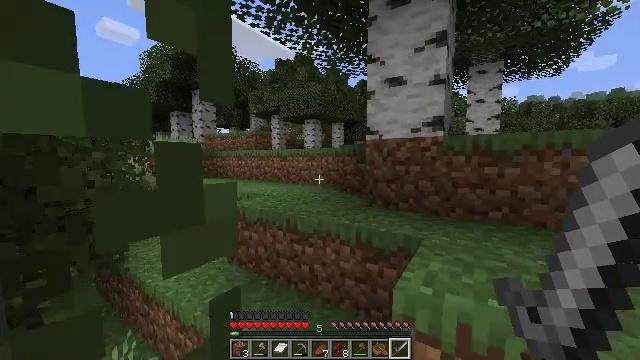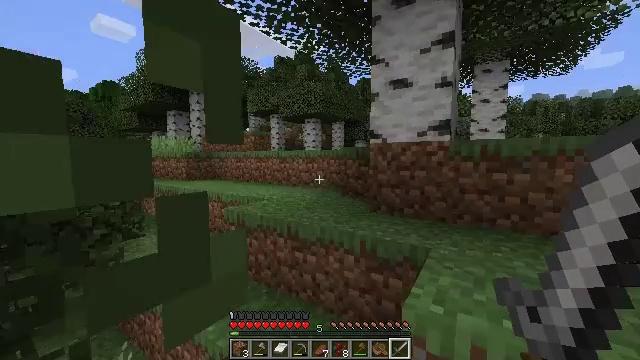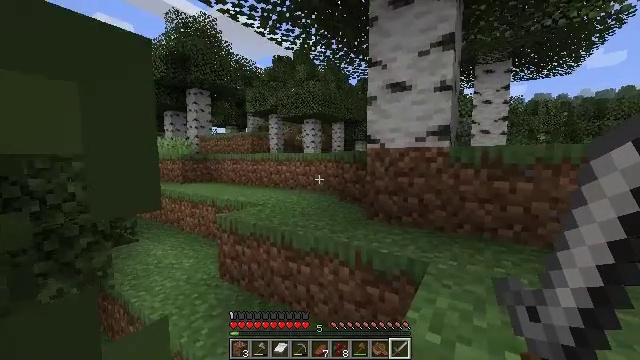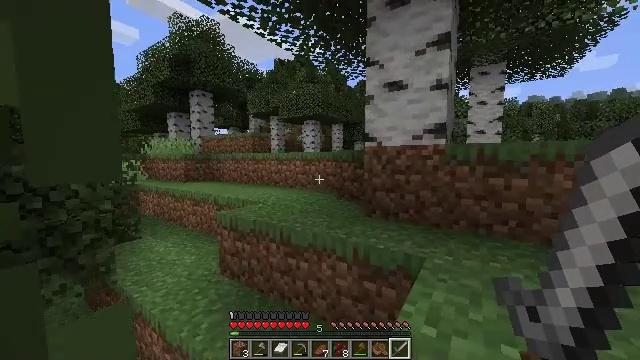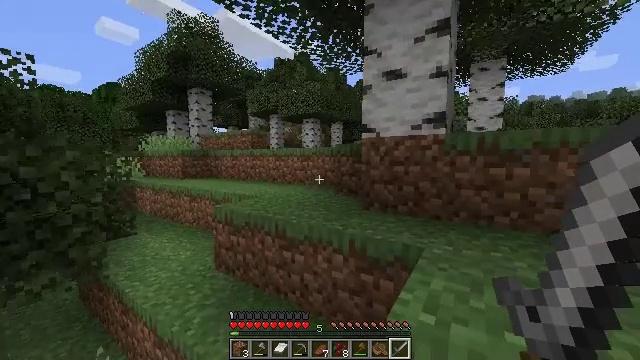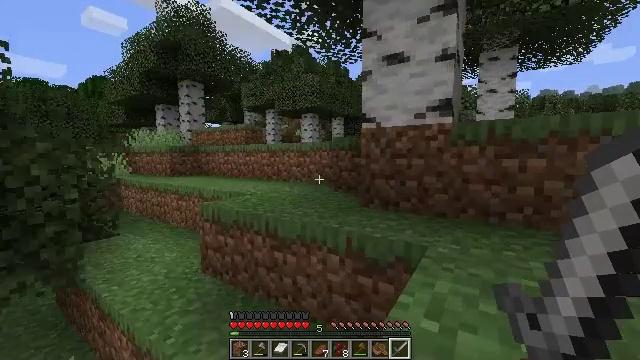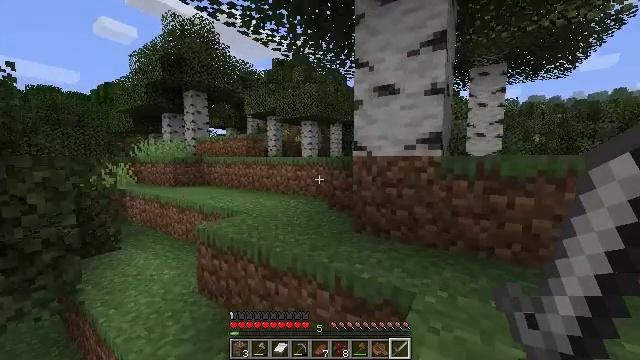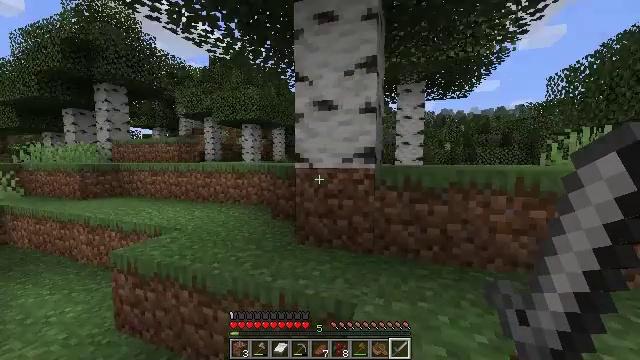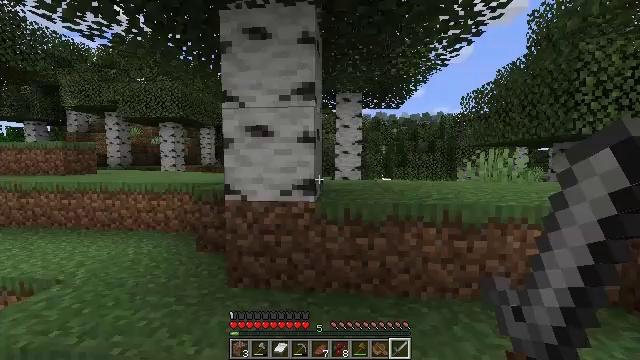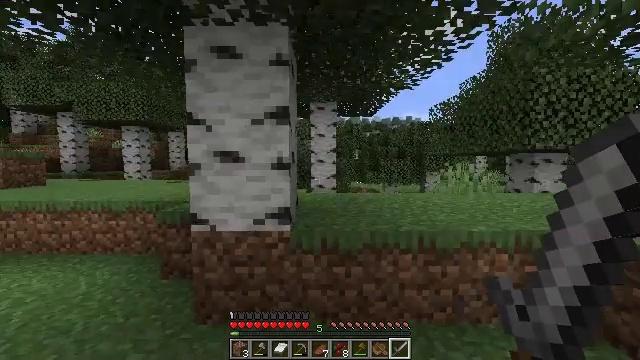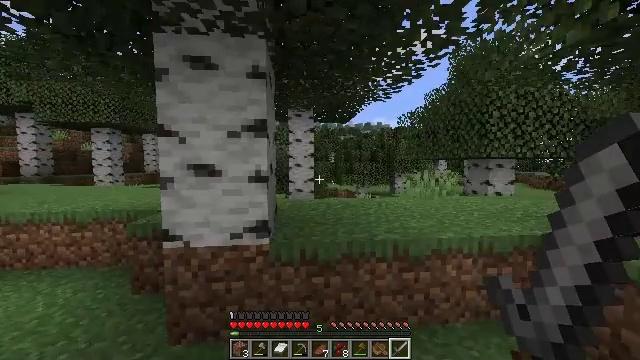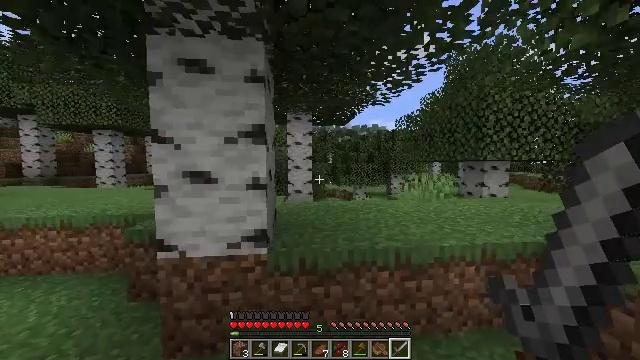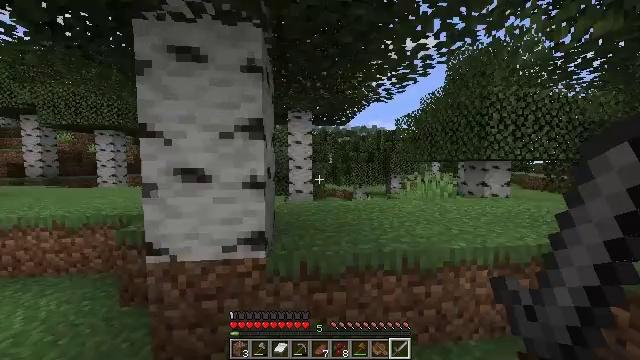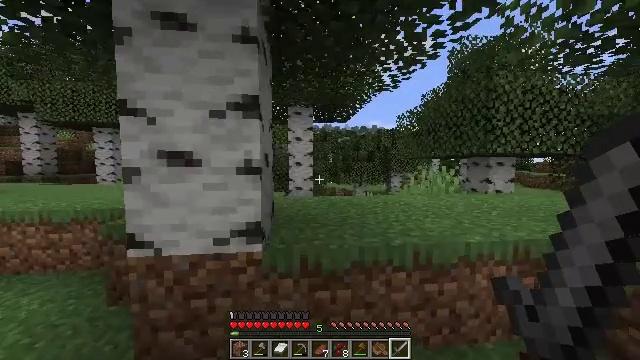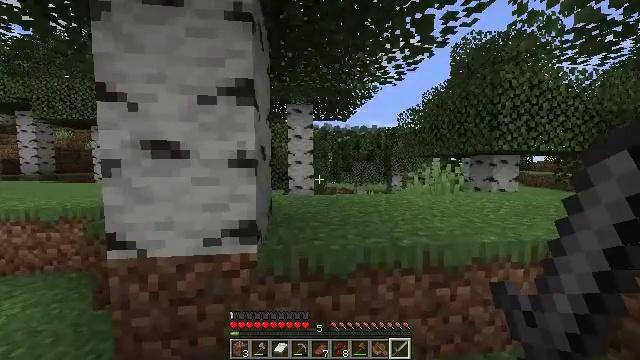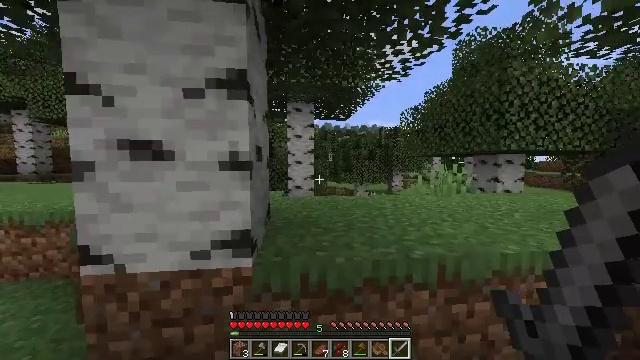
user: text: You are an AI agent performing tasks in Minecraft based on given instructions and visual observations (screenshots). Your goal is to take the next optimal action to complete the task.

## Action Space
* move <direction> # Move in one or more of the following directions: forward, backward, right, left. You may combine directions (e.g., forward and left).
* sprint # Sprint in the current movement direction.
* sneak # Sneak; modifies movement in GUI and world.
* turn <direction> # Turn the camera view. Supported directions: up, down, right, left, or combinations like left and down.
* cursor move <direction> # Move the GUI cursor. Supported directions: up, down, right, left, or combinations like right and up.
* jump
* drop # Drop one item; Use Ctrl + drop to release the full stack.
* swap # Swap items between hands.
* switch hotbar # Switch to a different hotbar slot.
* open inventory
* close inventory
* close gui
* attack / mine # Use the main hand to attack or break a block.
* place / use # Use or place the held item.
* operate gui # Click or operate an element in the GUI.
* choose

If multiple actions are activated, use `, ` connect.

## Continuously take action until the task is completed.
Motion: motion action
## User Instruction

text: Collect peony flowers for dye.
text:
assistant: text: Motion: move forward, sprint
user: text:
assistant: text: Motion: move forward, sprint
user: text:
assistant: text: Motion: move forward, sprint
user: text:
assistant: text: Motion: move forward, sprint
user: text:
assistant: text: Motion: move forward, sprint
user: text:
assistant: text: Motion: move forward, sprint, jump
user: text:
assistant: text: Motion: move forward, sprint, turn right, jump
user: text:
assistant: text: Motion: move forward, sprint, turn right, jump
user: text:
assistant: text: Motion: move forward, sprint, turn right, jump
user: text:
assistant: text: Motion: move forward, sprint, turn right, jump
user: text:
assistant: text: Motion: move forward, sprint
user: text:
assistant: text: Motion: move forward, sprint
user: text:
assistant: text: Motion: move forward, sprint
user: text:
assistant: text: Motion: move forward, sprint
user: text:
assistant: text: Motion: move forward, sprint
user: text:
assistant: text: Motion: move forward, sprint
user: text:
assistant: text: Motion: move forward, sprint, turn left, jump
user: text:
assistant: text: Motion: move forward, sprint, turn left, jump
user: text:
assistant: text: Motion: move forward, sprint, turn left and down, jump
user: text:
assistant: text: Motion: move forward, sprint, turn left and down, jump
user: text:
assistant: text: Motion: move forward, sprint, turn left and down
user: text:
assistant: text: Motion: move forward, sprint, turn left and down
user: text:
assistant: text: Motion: move forward, sprint
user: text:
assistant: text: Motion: move forward, sprint
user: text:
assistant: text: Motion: move forward, sprint
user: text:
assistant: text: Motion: move forward, sprint
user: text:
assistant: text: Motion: move forward, sprint
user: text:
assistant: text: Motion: move forward, sprint
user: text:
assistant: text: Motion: move forward, sprint
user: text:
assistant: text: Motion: move forward, sprint, turn left